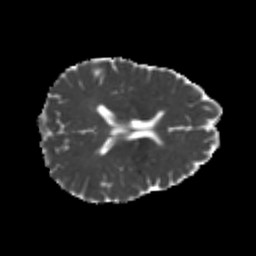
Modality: MD
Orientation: axial
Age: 25
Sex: female
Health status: healthy
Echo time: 0.074 s